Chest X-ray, AP view. Patient: 54 years old, sex F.
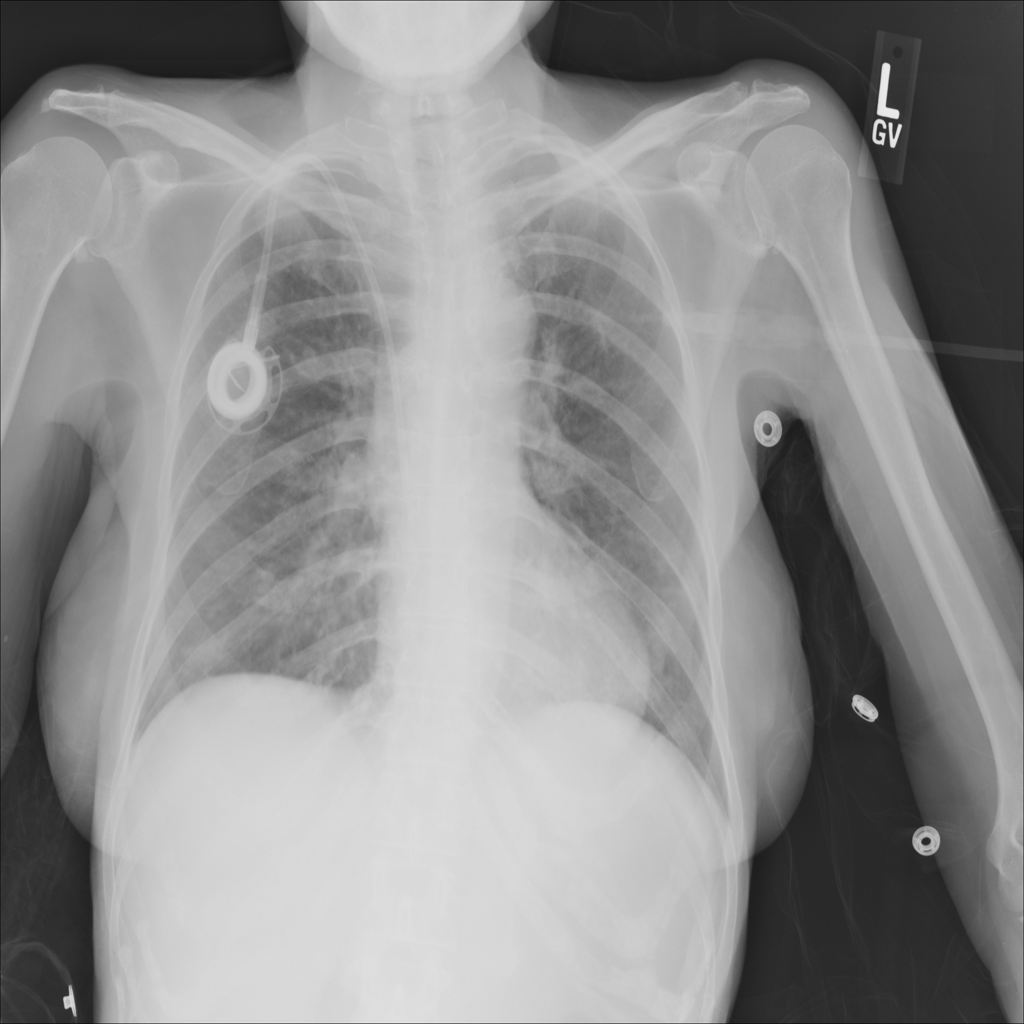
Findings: No Finding